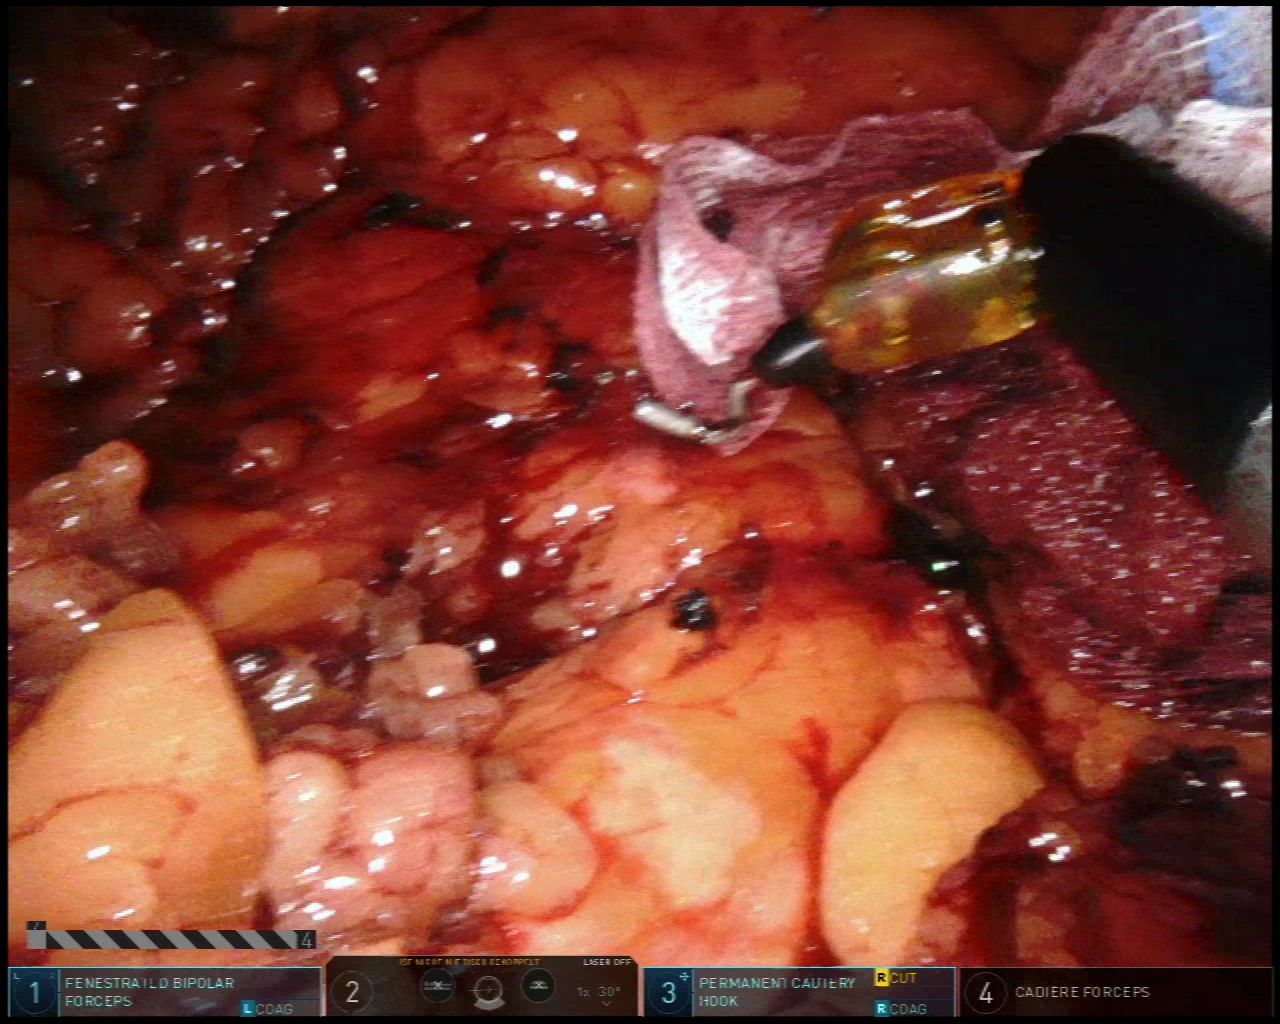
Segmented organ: pancreas
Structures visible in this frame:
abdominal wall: no
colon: no
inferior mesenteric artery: no
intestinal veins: no
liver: no
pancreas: yes
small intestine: no
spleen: no
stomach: no
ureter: no
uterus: no
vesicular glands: no